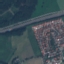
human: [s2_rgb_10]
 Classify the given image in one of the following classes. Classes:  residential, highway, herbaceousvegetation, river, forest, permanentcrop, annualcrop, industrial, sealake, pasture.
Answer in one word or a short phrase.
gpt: Highway